Aerial crown-view tile of a tropical tree (Barro Colorado Island, Panama), acquired 20240716:
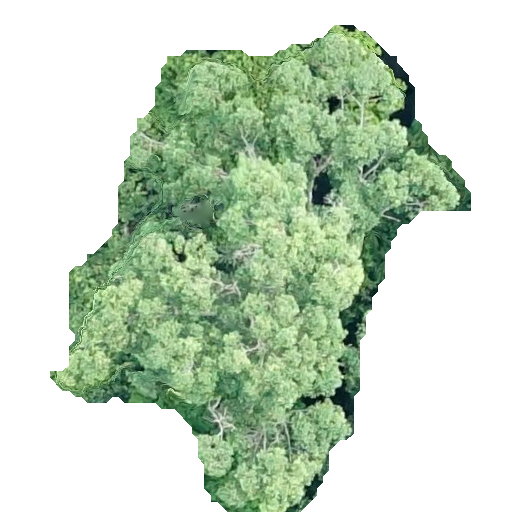
Species: Ocotea leptobotra
GBIF accepted scientific name: Ocotea leptobotra
Crown area: 184.923 m²